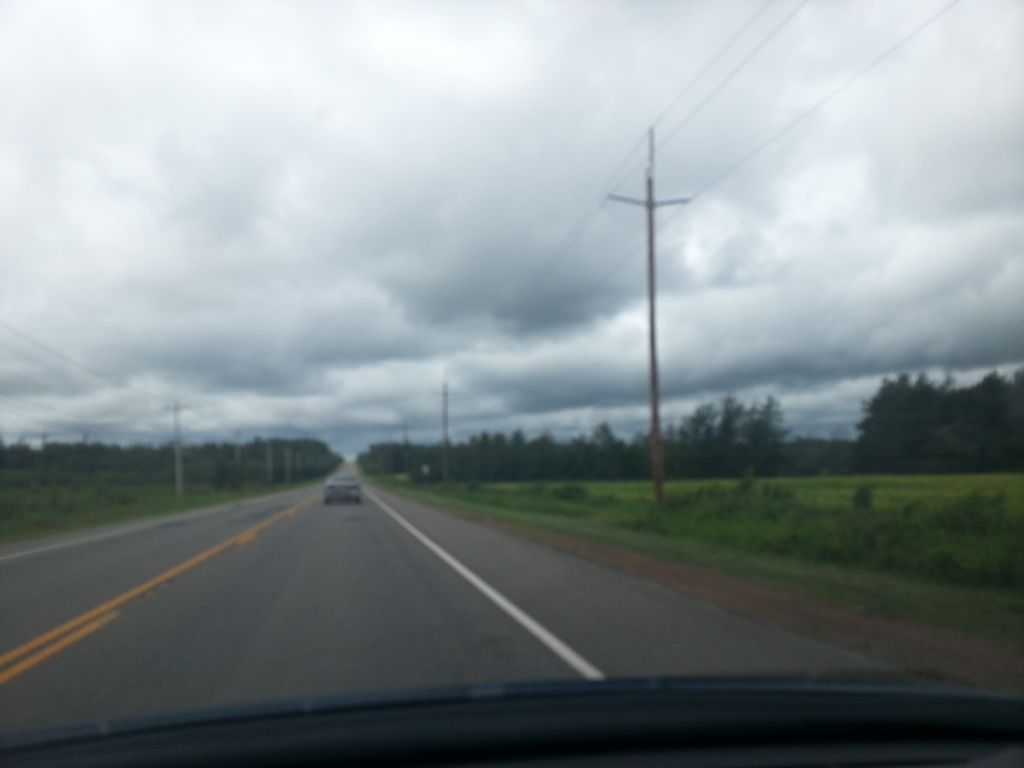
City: charlottetown